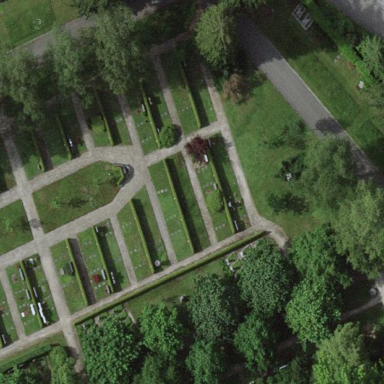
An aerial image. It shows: Sector in the cemetery.